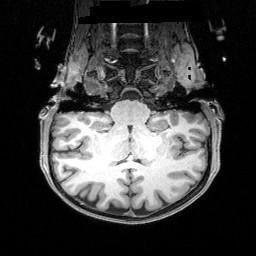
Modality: T1w
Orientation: sagittal
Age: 28
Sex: female
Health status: healthy